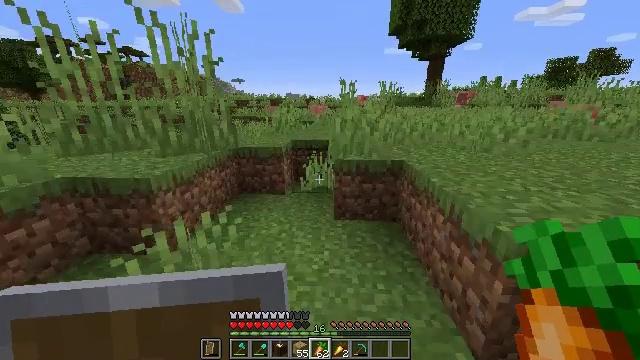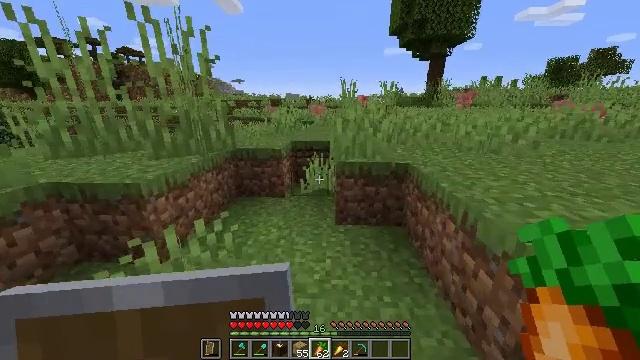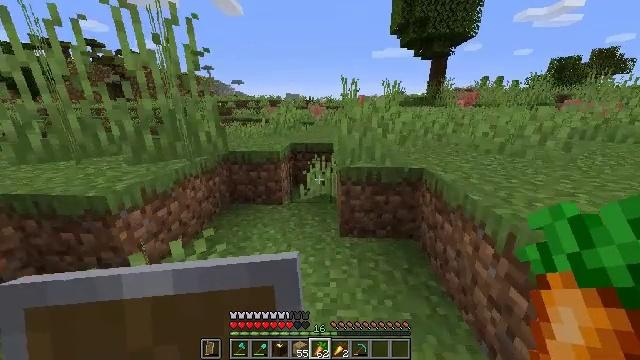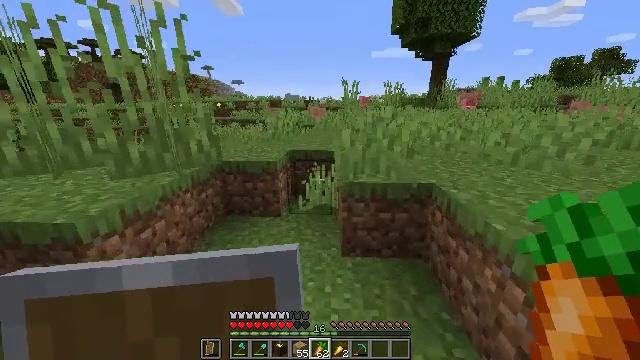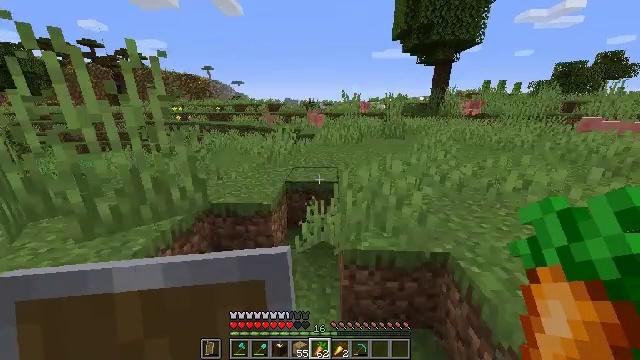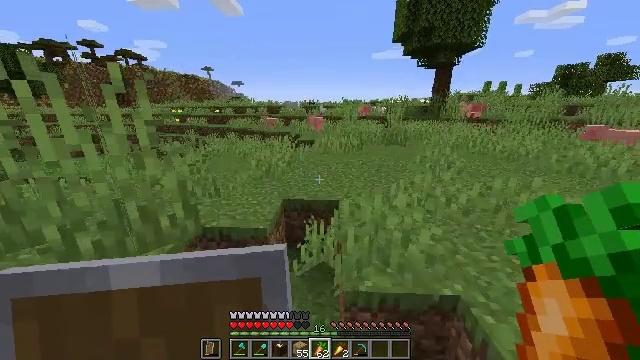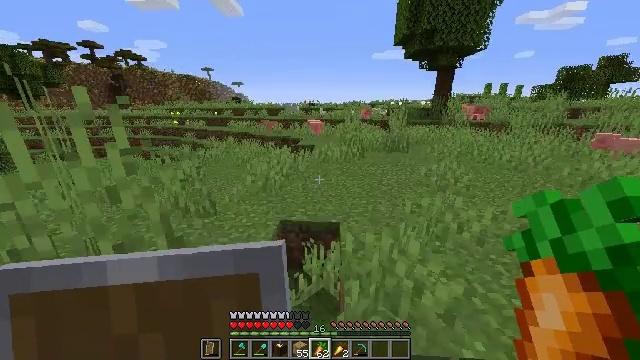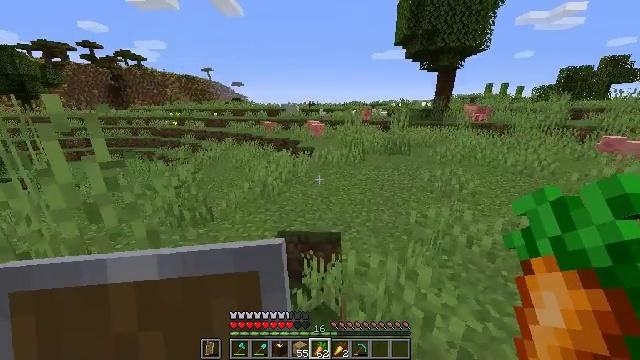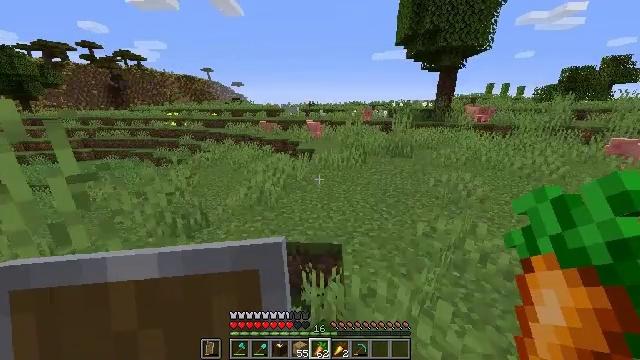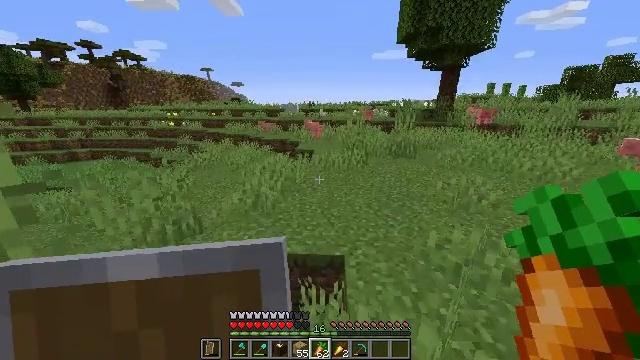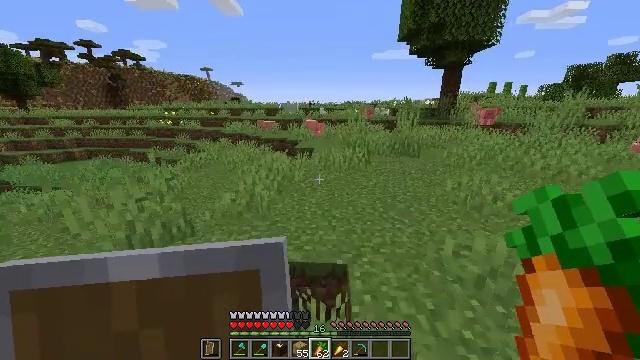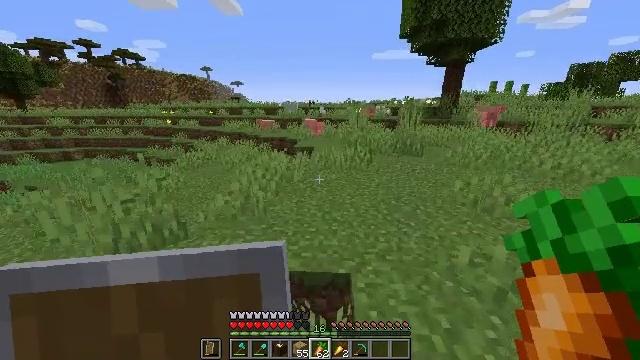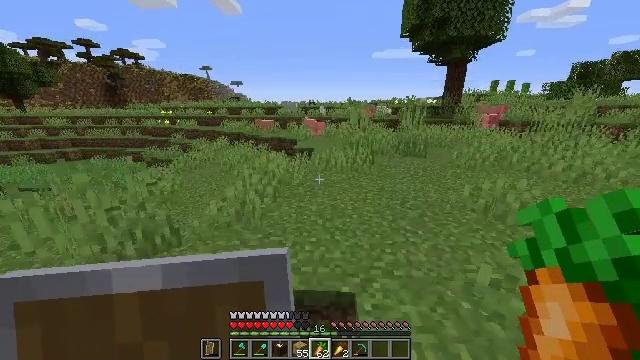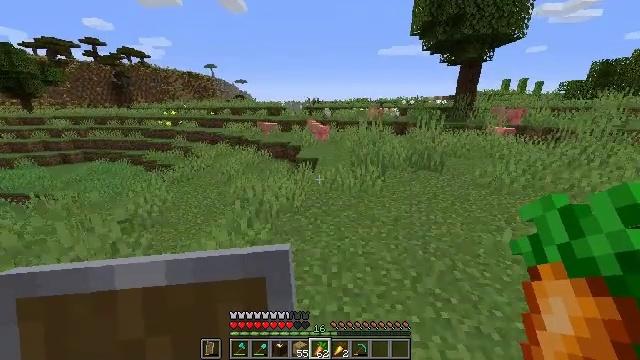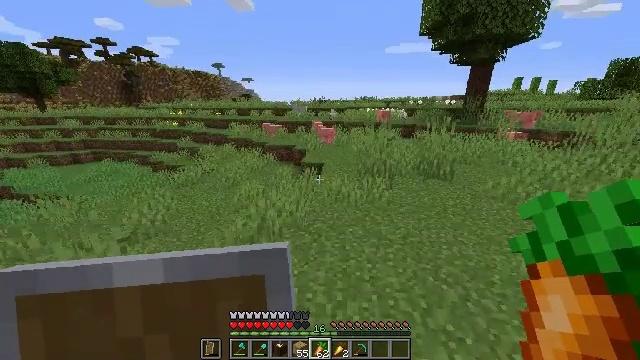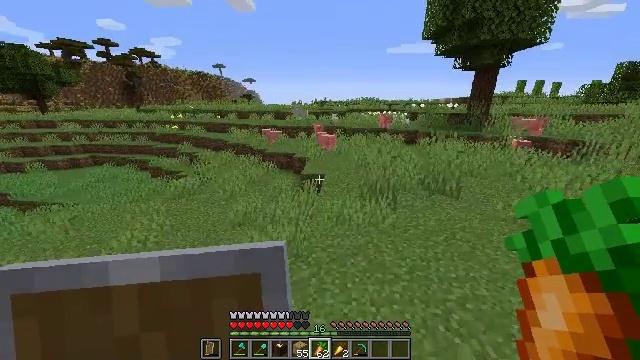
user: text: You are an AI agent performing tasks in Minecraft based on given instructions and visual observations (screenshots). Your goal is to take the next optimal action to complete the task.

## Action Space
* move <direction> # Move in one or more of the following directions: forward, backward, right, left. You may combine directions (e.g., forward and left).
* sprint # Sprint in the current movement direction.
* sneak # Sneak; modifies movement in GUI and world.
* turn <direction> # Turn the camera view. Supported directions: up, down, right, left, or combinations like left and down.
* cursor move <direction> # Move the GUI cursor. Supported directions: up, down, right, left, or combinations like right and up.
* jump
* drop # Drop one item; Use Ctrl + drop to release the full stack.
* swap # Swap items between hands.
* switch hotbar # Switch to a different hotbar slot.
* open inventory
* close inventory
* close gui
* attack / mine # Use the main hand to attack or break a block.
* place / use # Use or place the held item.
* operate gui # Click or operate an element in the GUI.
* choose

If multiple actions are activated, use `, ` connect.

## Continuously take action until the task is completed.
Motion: motion action
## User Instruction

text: Collect the grass from the surface.
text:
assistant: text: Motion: move forward, sprint
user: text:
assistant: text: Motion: move forward, sprint
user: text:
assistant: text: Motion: move forward, sprint, jump
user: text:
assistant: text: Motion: move forward, sprint, jump
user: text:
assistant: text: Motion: move forward, sprint, jump
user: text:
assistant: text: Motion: move forward, sprint, jump
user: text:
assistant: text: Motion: move forward, sprint, jump
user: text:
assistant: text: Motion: move forward, sprint, jump
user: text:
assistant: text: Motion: move forward, sprint, jump
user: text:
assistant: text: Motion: move forward, sprint, jump
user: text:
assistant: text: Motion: move forward, sprint, jump
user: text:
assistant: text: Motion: move forward, sprint, jump
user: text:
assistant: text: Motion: move forward, sprint, turn left, jump
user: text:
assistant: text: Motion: move forward, sprint, turn left, jump
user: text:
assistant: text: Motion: move forward, sprint, jump
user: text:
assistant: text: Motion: move forward, sprint, turn left, jump
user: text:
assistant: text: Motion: move forward, sprint, jump
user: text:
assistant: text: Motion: move forward, sprint, jump
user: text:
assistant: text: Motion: move forward, sprint, jump
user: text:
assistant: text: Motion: move forward, sprint, jump
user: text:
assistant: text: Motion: move forward, sprint, jump
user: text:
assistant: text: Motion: move forward, sprint, turn left, jump
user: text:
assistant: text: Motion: move forward, sprint, turn left, jump
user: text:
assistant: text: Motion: move forward, sprint, turn left, jump
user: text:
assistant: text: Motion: move forward, sprint, turn left and up, jump
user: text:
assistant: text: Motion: move forward, sprint, jump
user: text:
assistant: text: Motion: move forward, sprint, jump
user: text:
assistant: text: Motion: move forward, sprint, jump
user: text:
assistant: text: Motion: move forward, sprint, jump
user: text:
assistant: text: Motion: move forward, sprint, turn up, jump